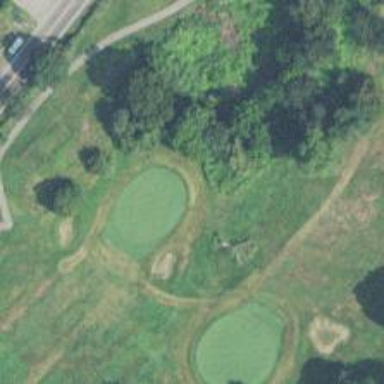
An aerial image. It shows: Golf fairway surrounded by grass.